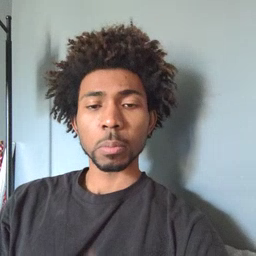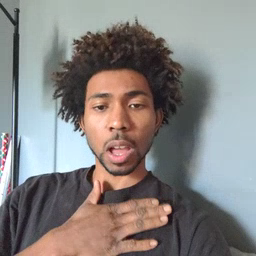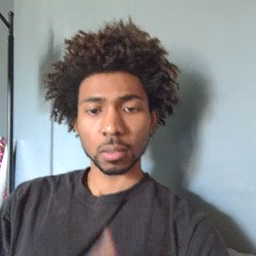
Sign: minemy